Interaction volume radius: 5 \u00c5
Interaction volume height: 20 \u00c5
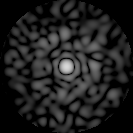
Disorder parameter: 0.8993